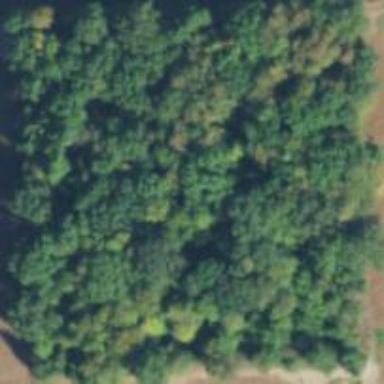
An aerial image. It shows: Serene woodland landscape.